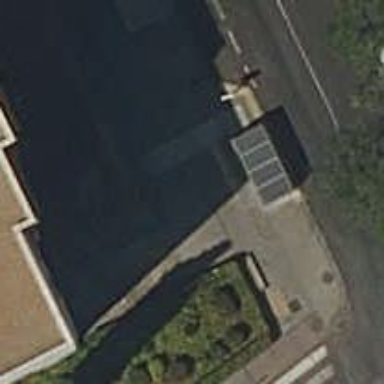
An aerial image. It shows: Kiosk shop.